Here is the wavelet time-frequency representation (scalogram) of a rolling-element bearing's vibration measurement. Based on the visible evidence, which condition applies: normal, inner_race, outer_race, ball?
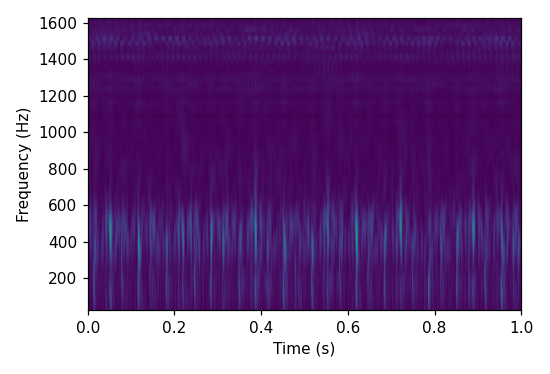
Answer: outer_race